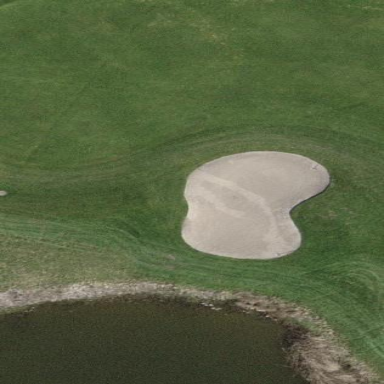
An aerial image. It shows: Bunker on golf course.